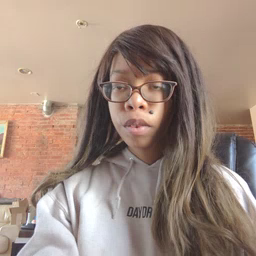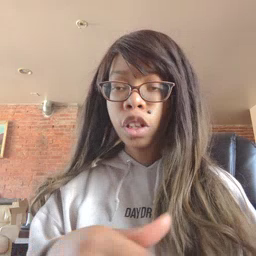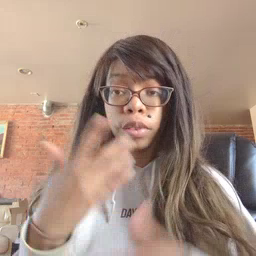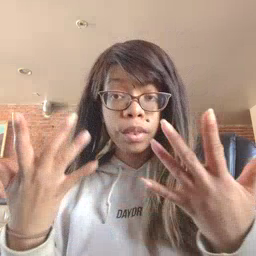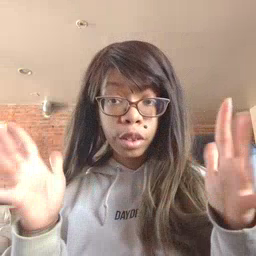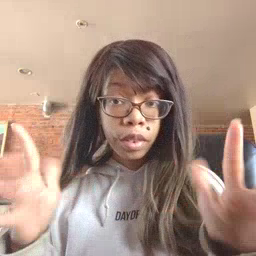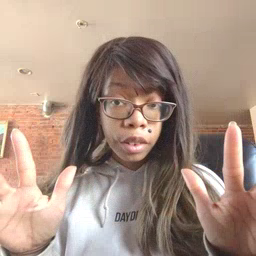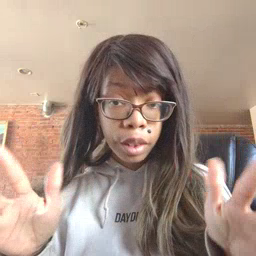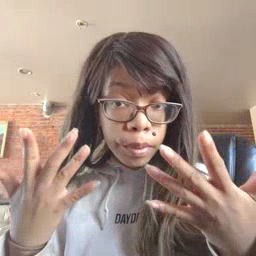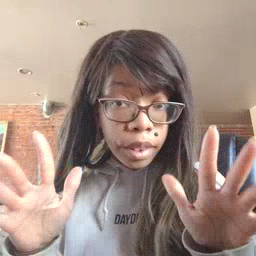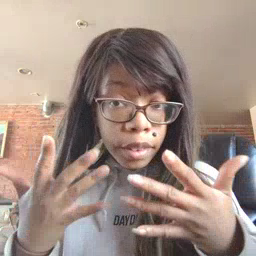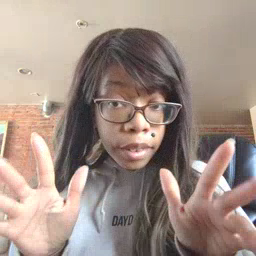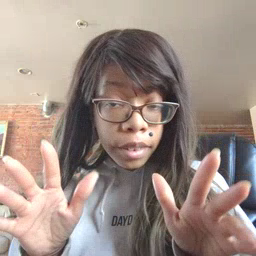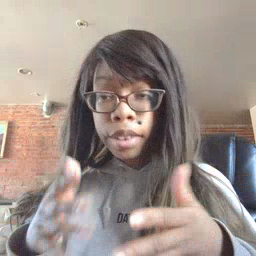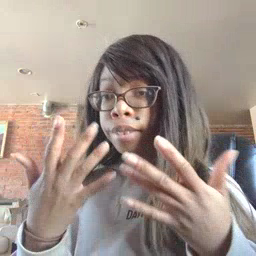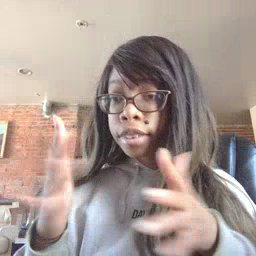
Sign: finish